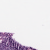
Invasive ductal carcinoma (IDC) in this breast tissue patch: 0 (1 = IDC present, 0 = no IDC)